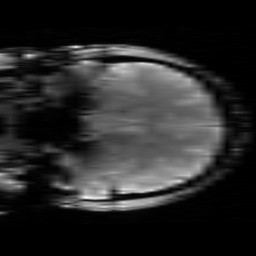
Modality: T2starw
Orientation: coronal
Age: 27
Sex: male
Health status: healthy
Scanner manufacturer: siemens
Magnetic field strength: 3 T
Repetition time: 0.7 s
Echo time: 0.02 s